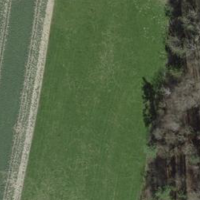
EUNIS habitat code: 52
Species observed at this site:
Campanula rapunculus